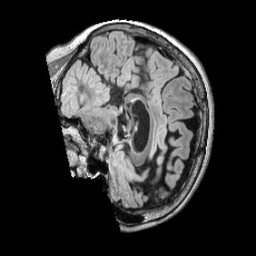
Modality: FLAIR
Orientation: sagittal
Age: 62
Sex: female
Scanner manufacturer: siemens
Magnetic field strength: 3 T
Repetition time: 5 s
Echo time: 0.387 s